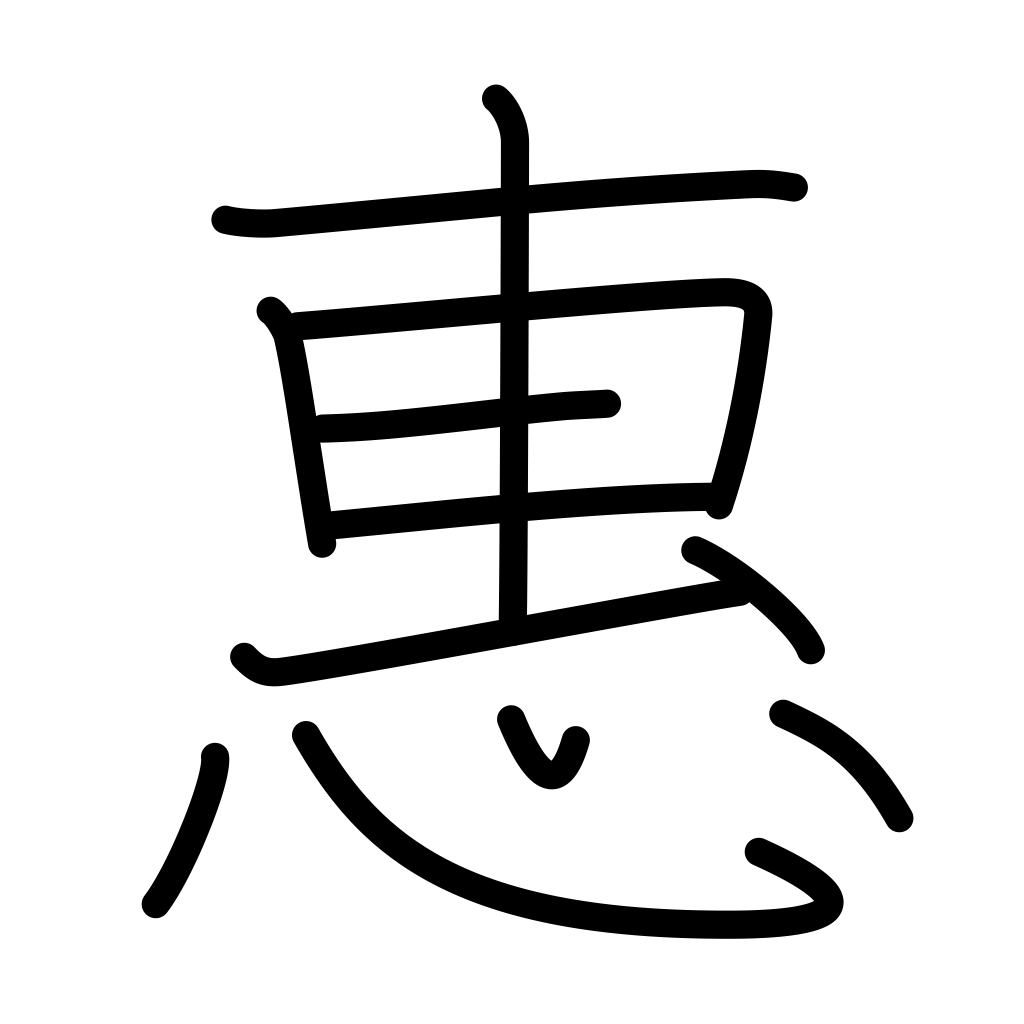
Meaning: blessing, grace, favor, kindness